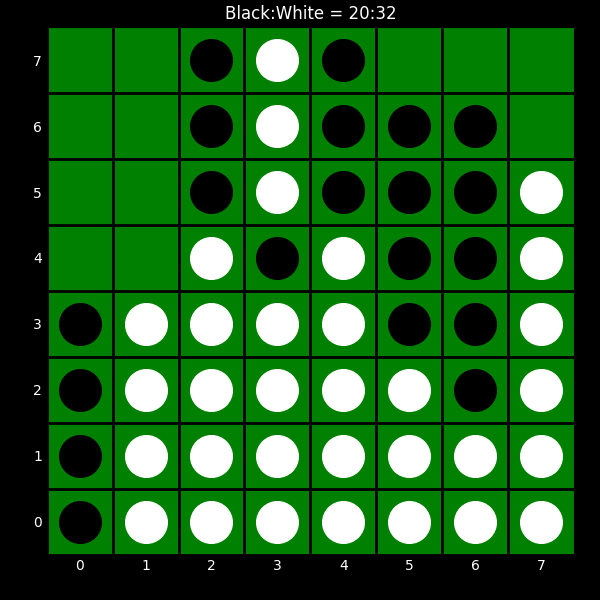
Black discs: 20
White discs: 32